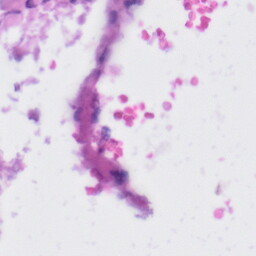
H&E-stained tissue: Liver